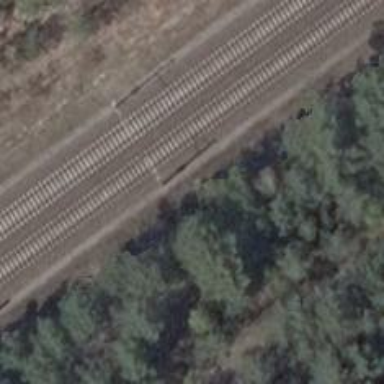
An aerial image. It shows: Milestone along the railway with catenary mast.